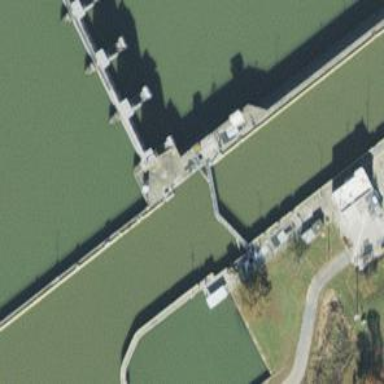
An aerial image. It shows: Lock gate along waterway.